Question: I have this layout for my header:
'''
<LinearLayout xmlns:android="http://schemas.android.com/apk/res/android"
android:layout_width="fill_parent"
android:layout_height="fill_parent"
android:orientation="horizontal"
>
<Button android:id="@+id/home"
android:layout_width="0dp"
android:layout_height="wrap_content"
android:layout_weight="1"
android:text="Home"
android:background="@drawable/ic_menu"
android:textSize="11dp"
/>
<Button android:id="@+id/questions"
android:layout_width="0dp"
android:layout_height="wrap_content"
android:layout_weight="1"
android:text="Questions"
android:textSize="11dp"
android:background="@drawable/ic_menu"
android:layout_toRightOf="@+id/home" />
<Button android:id="@+id/businesses"
android:layout_width="0dp"
android:layout_height="wrap_content"
android:layout_weight="1"
android:textSize="11dp"
android:text="Businesses"
android:background="@drawable/ic_menu"
android:layout_toRightOf="@+id/questions"
/>
<Button android:id="@+id/learn"
android:layout_width="0dp"
android:layout_height="wrap_content"
android:layout_weight="1"
android:text="Learn"
android:textSize="11dp"
android:background="@drawable/ic_menu"
android:layout_toRightOf="@+id/businesses"
/>
</LinearLayout>
'''
What I thought was that if I made the button backgrounds with images, then that would enable me to not have space between the buttons. Right now, the header buttons render nicely, but there is a thick whitespace background space between them. How could I get rid of that white space and make the space between them just 1px?
I just uploaded a photo of the emulator. See the 4 dark boxes on the top of the screen? That is the header with the spaces.
Thanks!
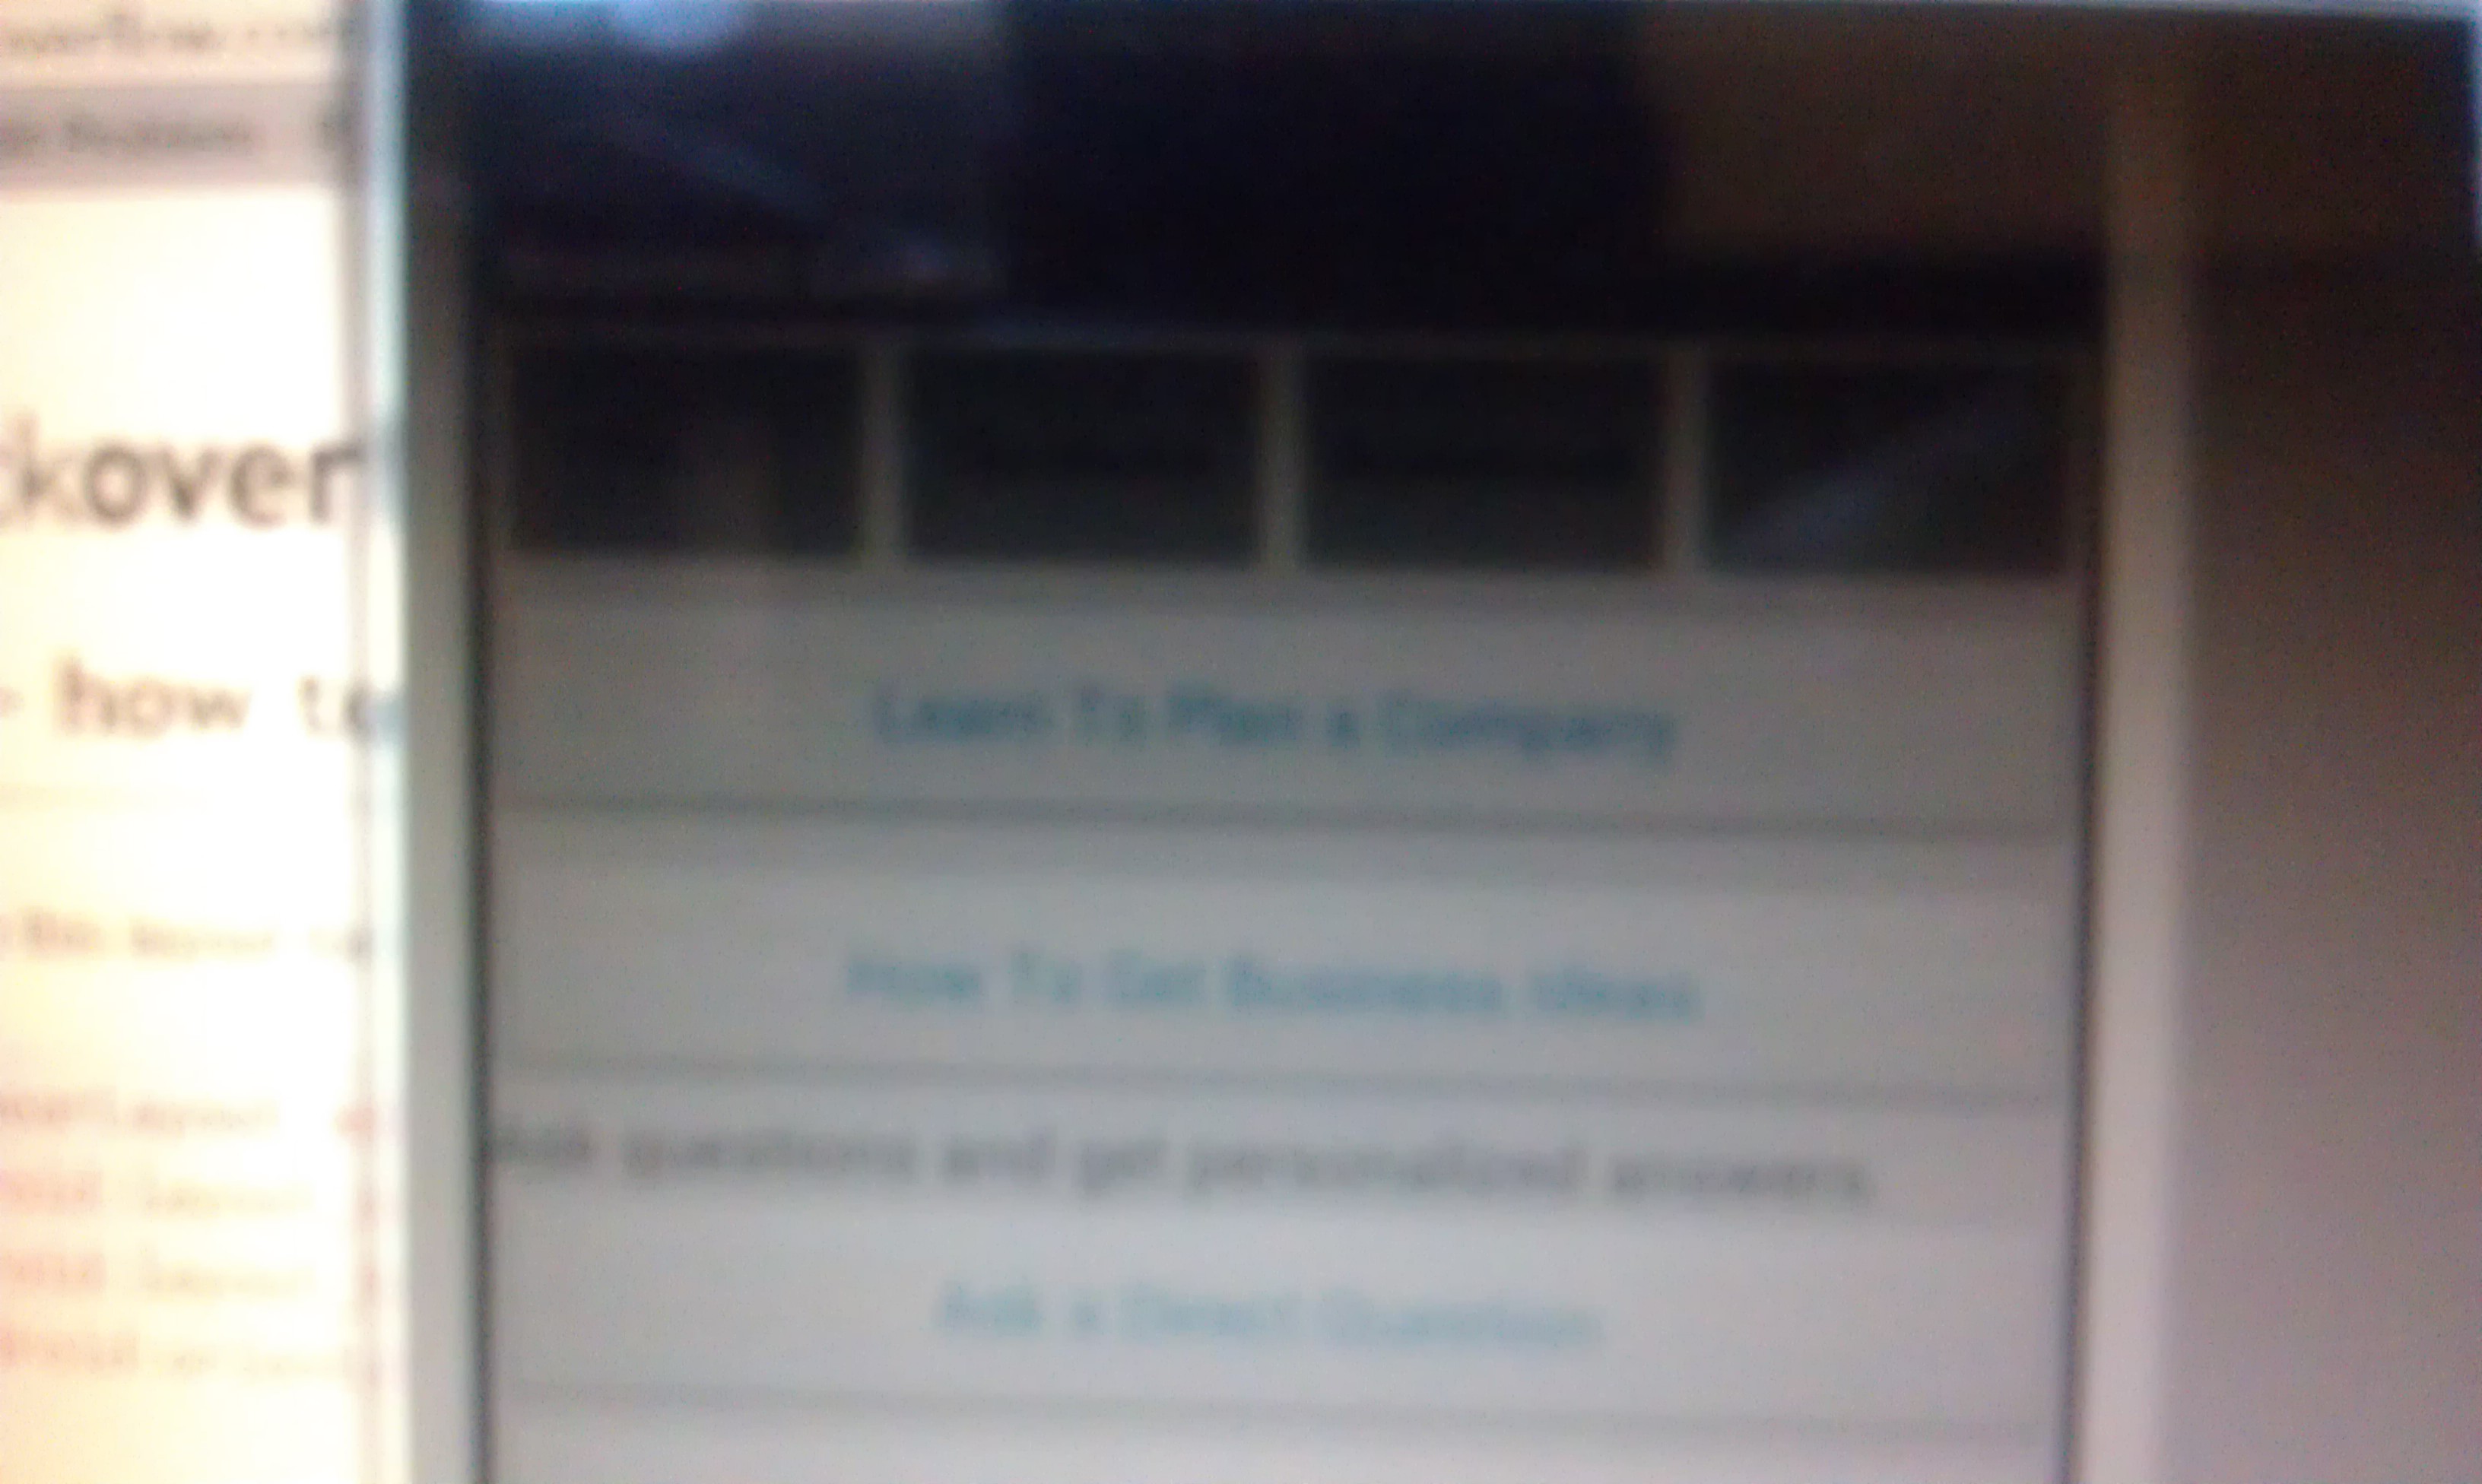
Answer: There is a potential solution in a similar question here, <URL>
Your drawable ic_menu could have padding, if you are using a 9-patch for that image, when you author it make sure the black lines along the right and bottom are as you intended, because this is for specifying the content area in your 9-patch and could contribute to padding.
Also, try adding 0dp for both margin and padding on the buttons.
Hope that helps.